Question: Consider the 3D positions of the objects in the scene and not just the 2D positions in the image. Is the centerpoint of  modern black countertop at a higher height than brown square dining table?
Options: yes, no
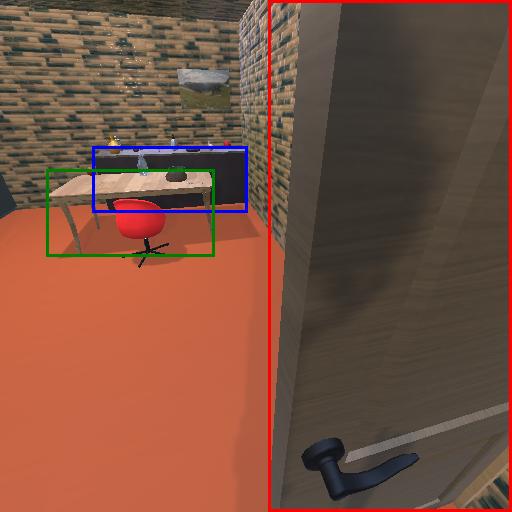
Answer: yes